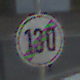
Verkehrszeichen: EndeGeschwindigkeit130
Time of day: MorningAfternoon
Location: Outdoor (Suburban)
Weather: Clear
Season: NotSpecified
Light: Natural